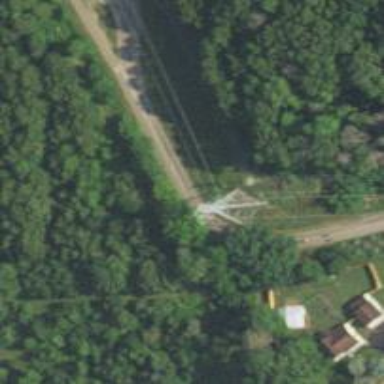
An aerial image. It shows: Power tower.